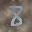
Label: 8